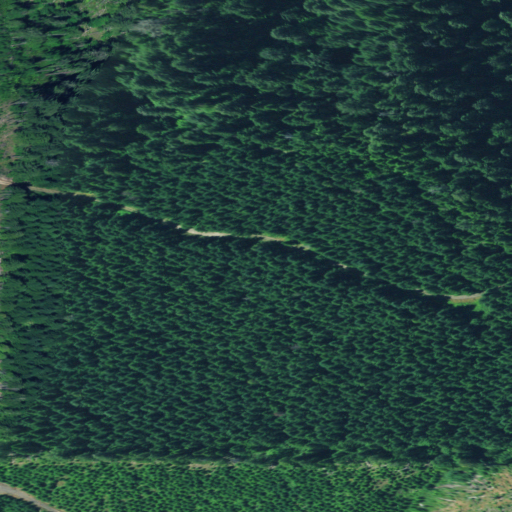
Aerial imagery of ridge(s) in Oregon named Thistleburn Ridge containing evergreen forest and shrub